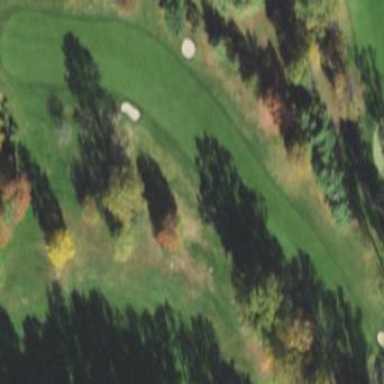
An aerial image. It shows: Grassy area designated as golf fairway.